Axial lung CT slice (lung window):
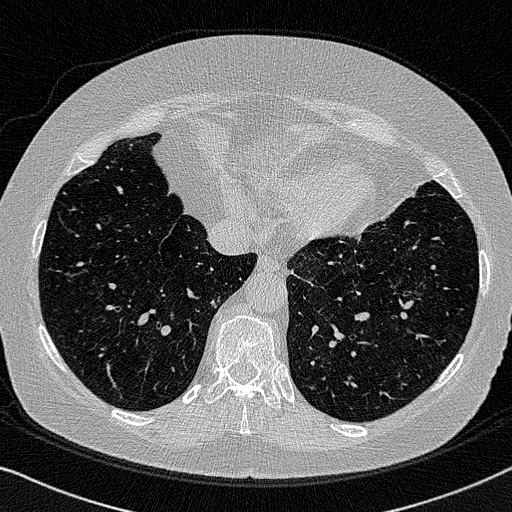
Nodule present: no